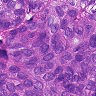
Metastatic tissue present: yes